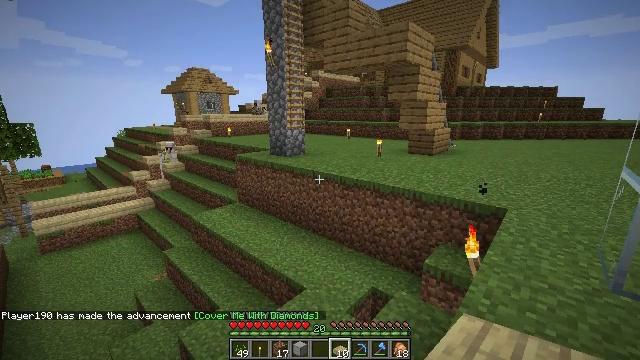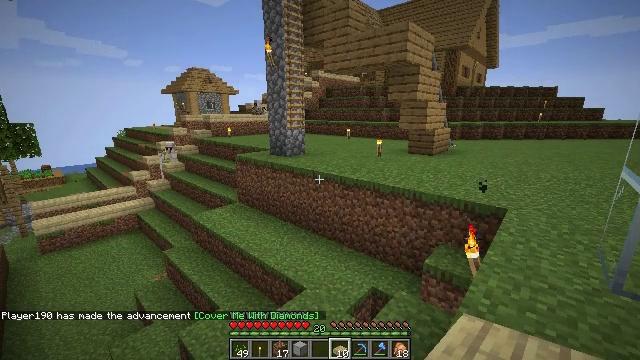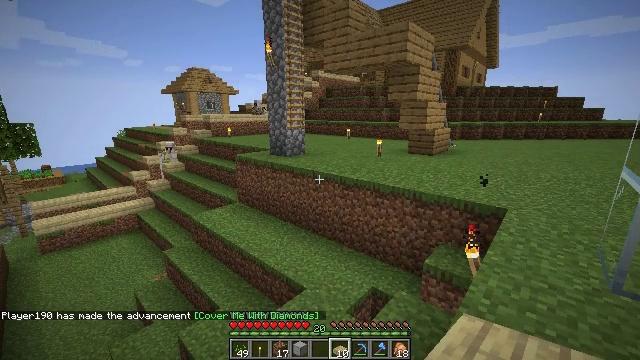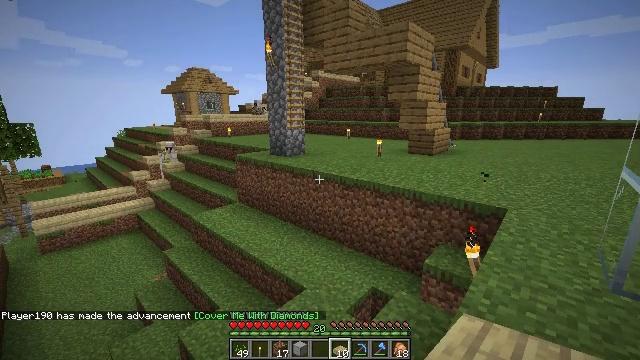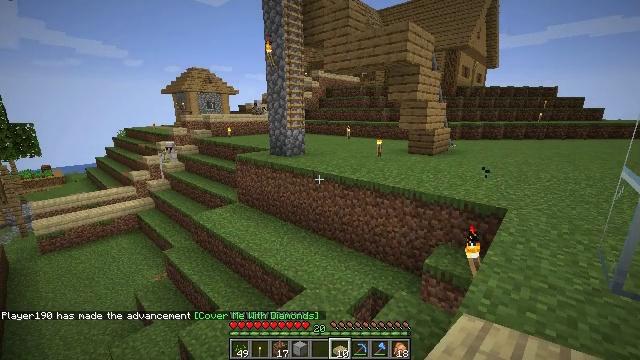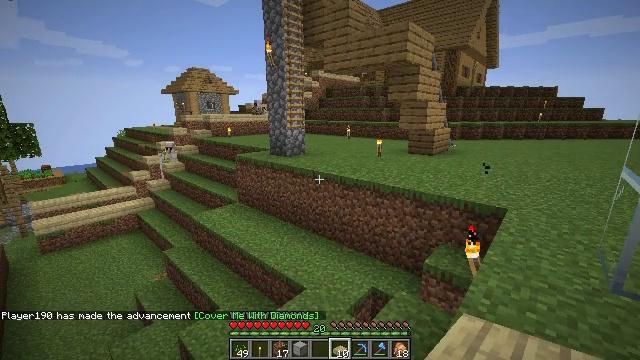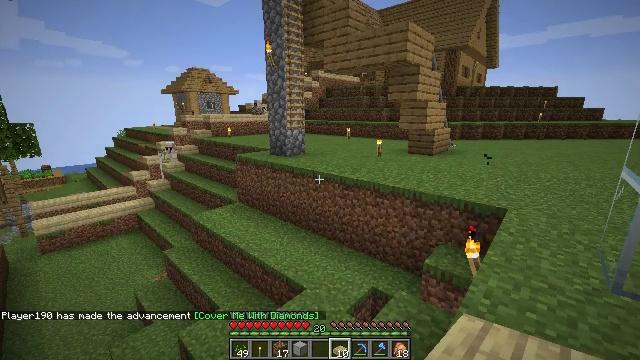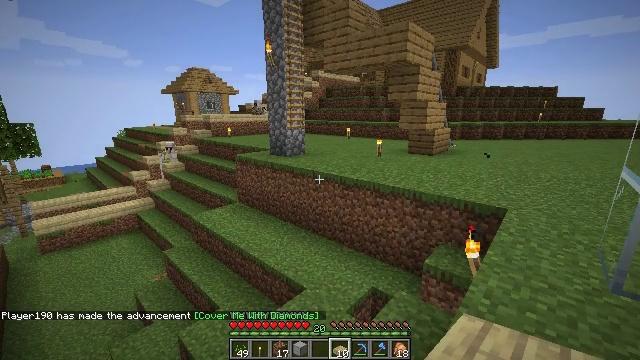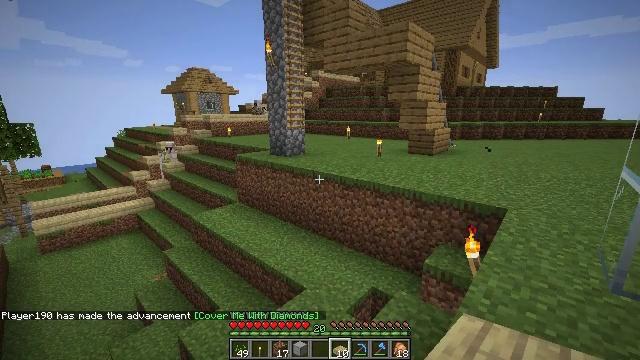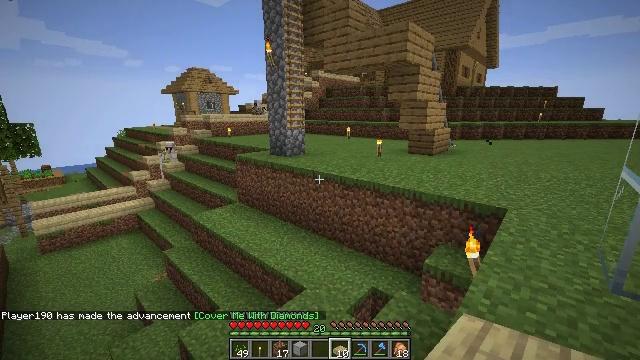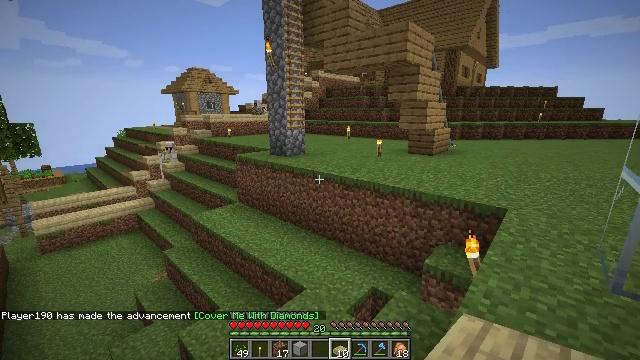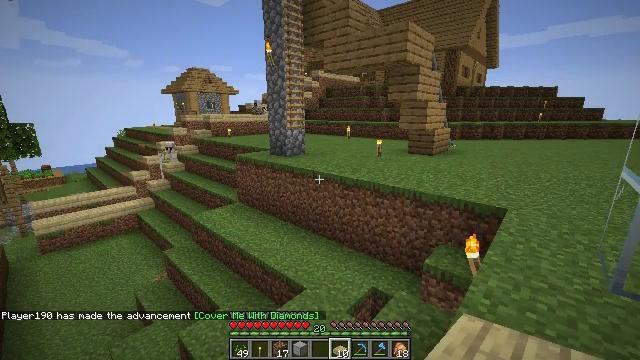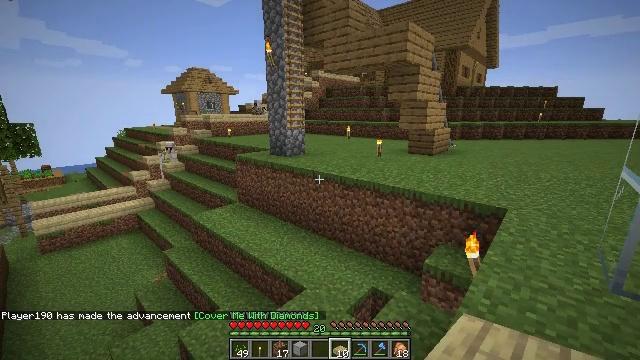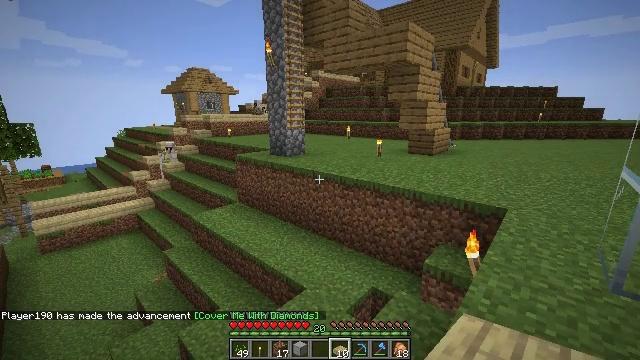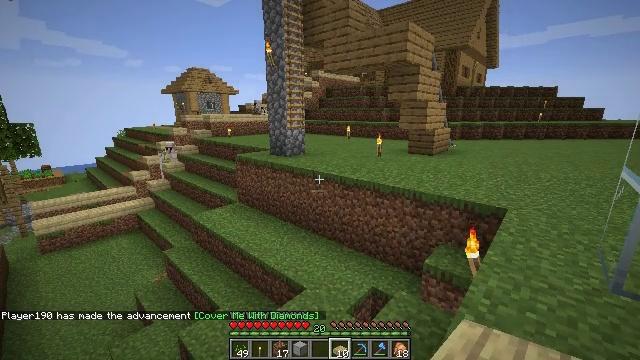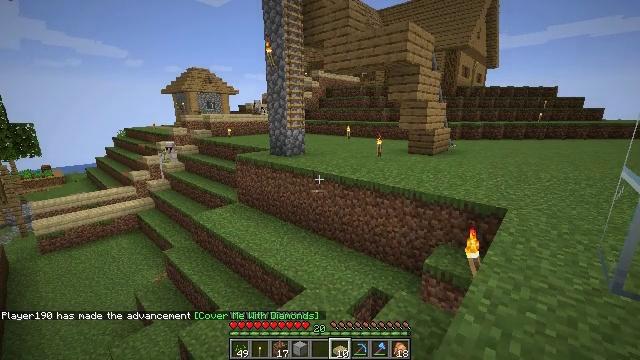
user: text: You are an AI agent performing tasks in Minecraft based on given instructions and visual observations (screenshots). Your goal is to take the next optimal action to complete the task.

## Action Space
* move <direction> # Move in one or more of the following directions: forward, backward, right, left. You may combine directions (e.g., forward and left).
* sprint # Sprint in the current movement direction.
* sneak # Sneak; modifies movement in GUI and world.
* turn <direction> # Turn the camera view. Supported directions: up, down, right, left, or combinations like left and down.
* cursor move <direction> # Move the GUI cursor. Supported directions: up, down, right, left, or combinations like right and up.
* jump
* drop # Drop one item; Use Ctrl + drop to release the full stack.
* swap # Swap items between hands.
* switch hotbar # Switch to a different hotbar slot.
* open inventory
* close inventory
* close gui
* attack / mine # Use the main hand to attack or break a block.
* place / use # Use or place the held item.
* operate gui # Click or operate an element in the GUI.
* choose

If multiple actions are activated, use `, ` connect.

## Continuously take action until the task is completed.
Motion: motion action
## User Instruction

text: craft item air
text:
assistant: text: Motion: no_op
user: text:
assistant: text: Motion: no_op
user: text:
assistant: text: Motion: no_op
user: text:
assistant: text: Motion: no_op
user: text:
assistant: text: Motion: no_op
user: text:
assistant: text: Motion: no_op
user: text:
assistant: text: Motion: no_op
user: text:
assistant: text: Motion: no_op
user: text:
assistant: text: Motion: no_op
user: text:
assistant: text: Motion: no_op
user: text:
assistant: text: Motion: no_op
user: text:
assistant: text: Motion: no_op
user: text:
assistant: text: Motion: no_op
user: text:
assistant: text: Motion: attack / mine
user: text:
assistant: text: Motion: attack / mine
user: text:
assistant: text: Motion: attack / mine
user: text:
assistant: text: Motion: no_op
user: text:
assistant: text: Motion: turn left
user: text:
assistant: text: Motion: turn left and up
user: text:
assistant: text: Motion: turn left and up
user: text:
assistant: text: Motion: turn left
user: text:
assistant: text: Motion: turn left and up
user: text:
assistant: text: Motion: no_op
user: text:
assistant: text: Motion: no_op
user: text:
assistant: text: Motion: no_op
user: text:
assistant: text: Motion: no_op
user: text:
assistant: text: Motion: turn right
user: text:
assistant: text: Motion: turn right and down
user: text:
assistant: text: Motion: turn right and down
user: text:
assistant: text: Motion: move forward, turn right